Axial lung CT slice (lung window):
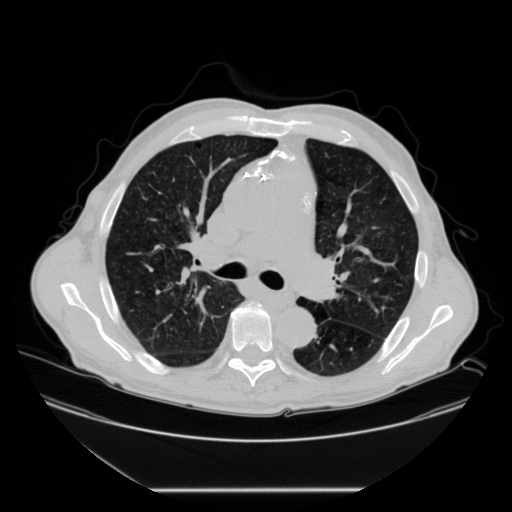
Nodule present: no